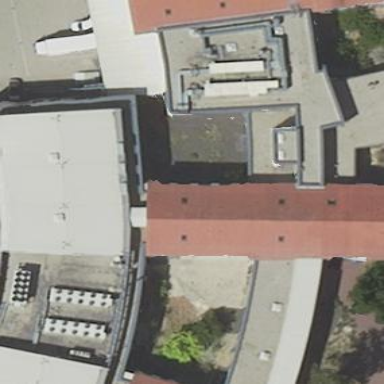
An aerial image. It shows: Hospital building with flat roof.